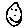
Label: smiley face